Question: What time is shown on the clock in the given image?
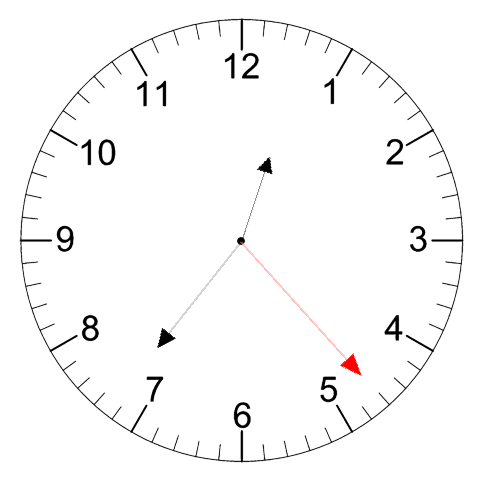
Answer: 12:36:23